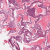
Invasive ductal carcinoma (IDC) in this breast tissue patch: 0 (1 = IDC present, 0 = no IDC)